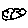
Label: cloud